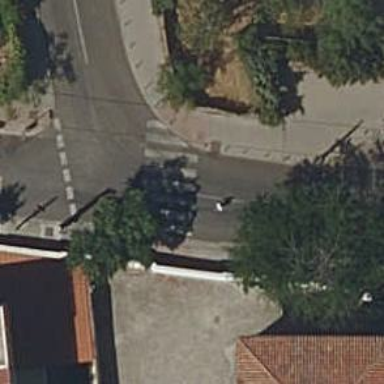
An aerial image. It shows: Pedestrian crossing with zebra markings on footway.